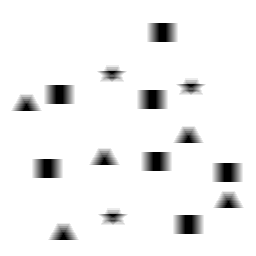
Squares: 7
Triangles: 5
Stars: 3
Total shapes: 15